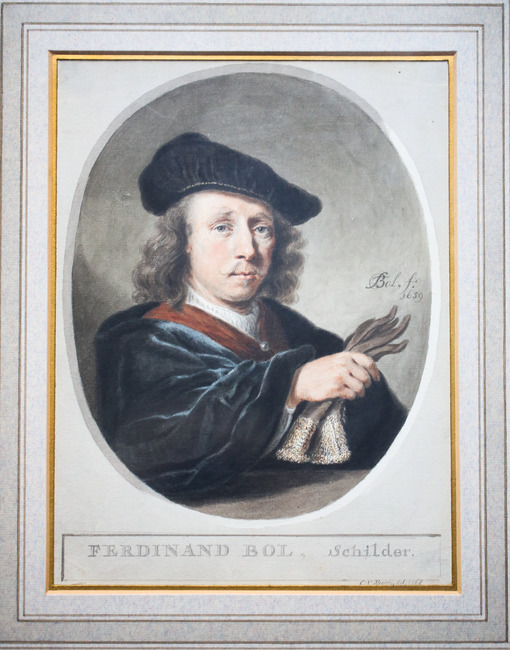
Title: Portrait of Ferdinand Bol (1616-1680)
Artist: Cornelis van Noorde
Earliest date: 1768
Latest date: 1768
Genre: drawing
Iconography: Gloves
Keywords: artist's portrait, man's portrait, bust-length portrait, head to the right, body facing right, facing front, beret, medium-length hair (men's hairstyle), mantle, pearl, glove/gloves in hand